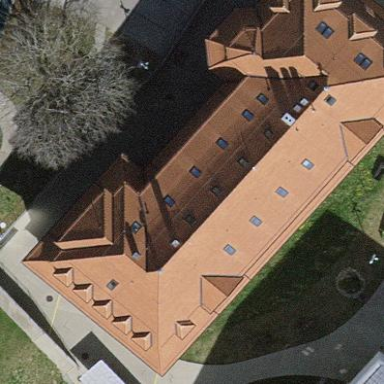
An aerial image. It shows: School building.